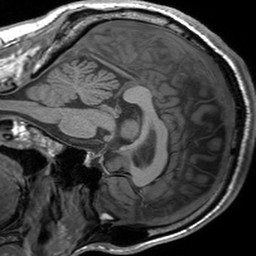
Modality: T1w
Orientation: sagittal
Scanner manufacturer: siemens
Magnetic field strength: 3 T
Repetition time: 1.54 s
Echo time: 0.00234 s